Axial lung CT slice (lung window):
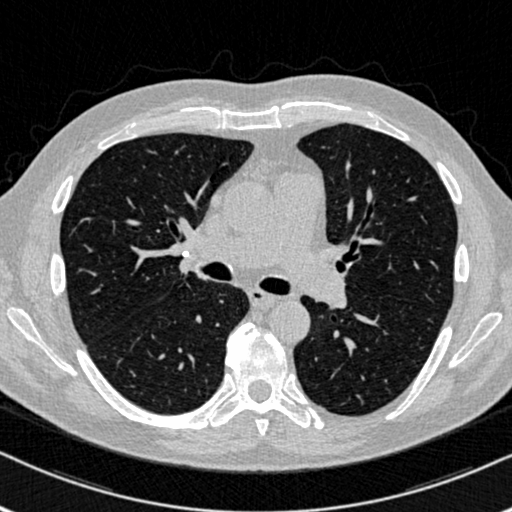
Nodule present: no